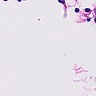
Metastatic tissue present: no